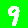
Digit: 9